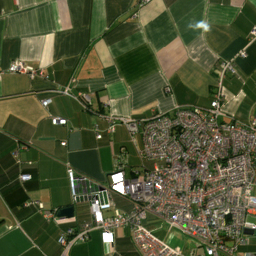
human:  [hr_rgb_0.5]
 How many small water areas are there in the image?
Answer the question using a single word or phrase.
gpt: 27

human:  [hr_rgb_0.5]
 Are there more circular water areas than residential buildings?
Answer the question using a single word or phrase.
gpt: no

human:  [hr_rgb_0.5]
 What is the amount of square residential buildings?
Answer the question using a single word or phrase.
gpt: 1

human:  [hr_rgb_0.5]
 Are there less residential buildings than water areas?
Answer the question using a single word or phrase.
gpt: no

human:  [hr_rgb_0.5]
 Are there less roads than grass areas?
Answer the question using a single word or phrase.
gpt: no

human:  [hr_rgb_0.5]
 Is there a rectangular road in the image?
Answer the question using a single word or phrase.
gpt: no

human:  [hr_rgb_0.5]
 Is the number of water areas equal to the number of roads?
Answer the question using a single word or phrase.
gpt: no

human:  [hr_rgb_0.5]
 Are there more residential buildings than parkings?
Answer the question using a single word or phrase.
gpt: yes

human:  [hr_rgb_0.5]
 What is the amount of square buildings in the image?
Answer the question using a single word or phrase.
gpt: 1

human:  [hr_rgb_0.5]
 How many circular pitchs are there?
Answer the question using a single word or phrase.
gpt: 0

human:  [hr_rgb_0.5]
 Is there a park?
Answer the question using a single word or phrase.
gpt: yes

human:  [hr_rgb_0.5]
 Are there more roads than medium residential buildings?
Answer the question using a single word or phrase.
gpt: yes

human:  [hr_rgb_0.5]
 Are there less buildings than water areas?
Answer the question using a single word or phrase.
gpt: no

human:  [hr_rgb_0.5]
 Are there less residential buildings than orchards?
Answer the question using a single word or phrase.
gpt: no

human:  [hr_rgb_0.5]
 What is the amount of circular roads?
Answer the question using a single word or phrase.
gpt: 0

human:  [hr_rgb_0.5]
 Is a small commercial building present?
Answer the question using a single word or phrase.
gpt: yes

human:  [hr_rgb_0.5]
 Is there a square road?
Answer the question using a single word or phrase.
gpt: no

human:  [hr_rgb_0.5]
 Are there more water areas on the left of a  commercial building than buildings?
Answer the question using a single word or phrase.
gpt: no

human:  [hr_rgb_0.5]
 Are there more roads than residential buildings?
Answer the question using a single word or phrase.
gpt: no

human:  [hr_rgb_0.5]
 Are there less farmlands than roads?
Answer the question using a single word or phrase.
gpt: yes

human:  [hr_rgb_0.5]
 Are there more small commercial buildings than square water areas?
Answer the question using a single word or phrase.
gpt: yes

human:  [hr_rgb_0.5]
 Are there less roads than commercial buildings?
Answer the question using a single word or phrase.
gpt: no

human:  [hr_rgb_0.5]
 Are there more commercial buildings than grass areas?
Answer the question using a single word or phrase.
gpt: no

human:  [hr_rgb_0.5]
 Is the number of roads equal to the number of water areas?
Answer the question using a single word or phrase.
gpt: no

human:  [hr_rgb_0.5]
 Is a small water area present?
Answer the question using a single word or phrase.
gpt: yes

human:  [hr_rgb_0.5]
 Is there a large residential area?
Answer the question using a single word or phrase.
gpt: yes

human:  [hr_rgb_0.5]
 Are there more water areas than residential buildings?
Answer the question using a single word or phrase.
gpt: no

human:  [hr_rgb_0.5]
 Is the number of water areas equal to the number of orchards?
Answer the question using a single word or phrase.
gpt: no

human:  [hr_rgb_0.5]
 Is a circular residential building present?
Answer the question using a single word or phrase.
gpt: yes

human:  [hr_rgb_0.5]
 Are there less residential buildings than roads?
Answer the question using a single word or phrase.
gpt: no

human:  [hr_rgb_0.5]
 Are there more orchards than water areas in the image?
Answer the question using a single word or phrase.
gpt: yes

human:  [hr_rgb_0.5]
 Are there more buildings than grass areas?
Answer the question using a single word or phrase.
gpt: yes

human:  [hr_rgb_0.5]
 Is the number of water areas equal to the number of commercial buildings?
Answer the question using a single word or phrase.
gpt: no

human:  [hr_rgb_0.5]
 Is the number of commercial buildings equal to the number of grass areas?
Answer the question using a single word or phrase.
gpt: no

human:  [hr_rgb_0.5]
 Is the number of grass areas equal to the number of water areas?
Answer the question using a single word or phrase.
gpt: no

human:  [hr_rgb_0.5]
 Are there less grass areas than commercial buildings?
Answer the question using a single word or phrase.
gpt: no